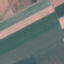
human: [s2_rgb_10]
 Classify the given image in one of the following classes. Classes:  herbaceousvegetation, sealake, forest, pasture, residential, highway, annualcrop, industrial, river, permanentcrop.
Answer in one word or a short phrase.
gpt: AnnualCrop